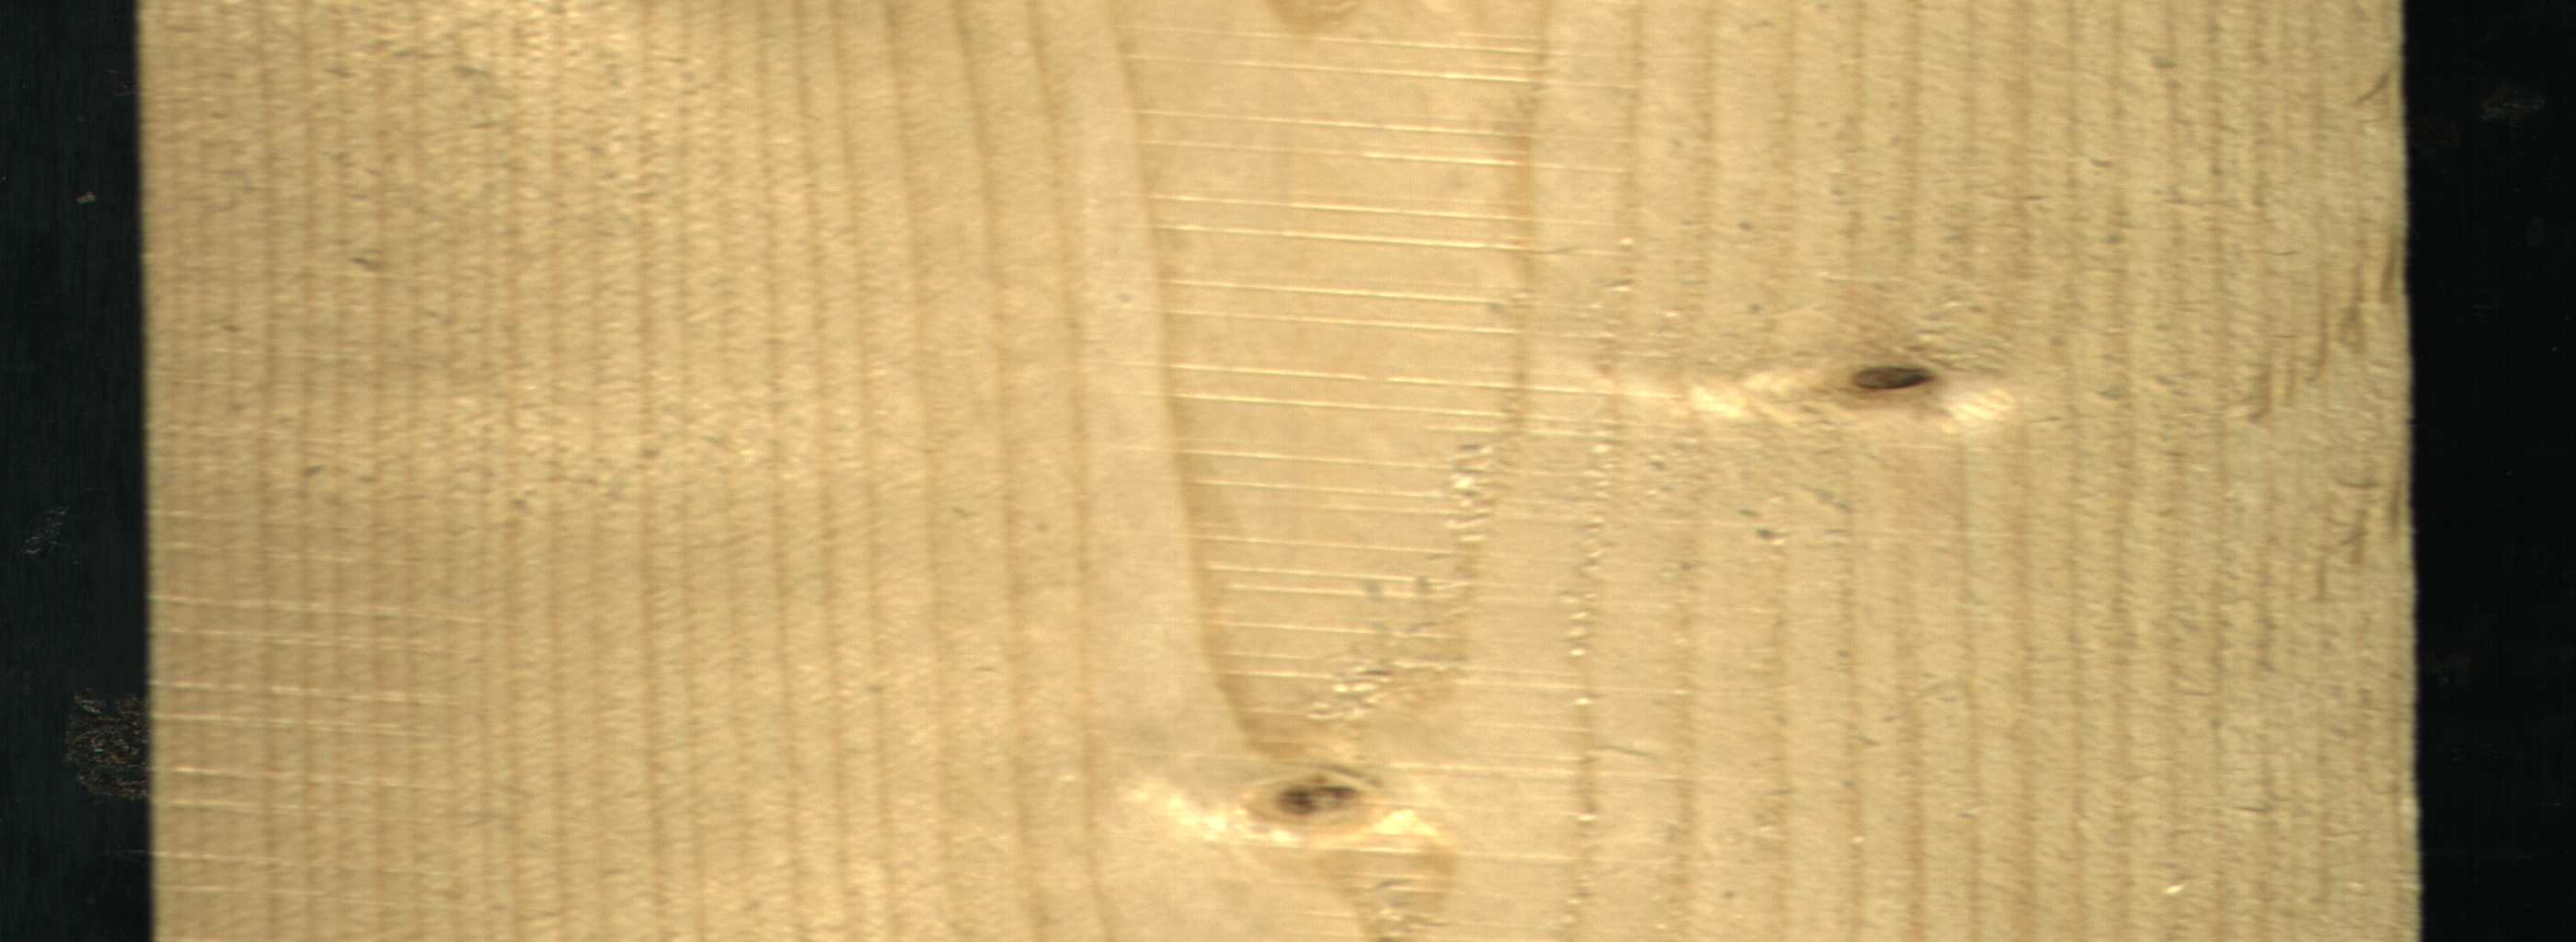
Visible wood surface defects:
Live_Knot
Live_Knot